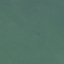
Label: SeaLake